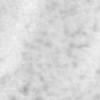
Label: no_change